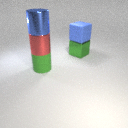
large red metal cylinder in front of large blue rubber cube